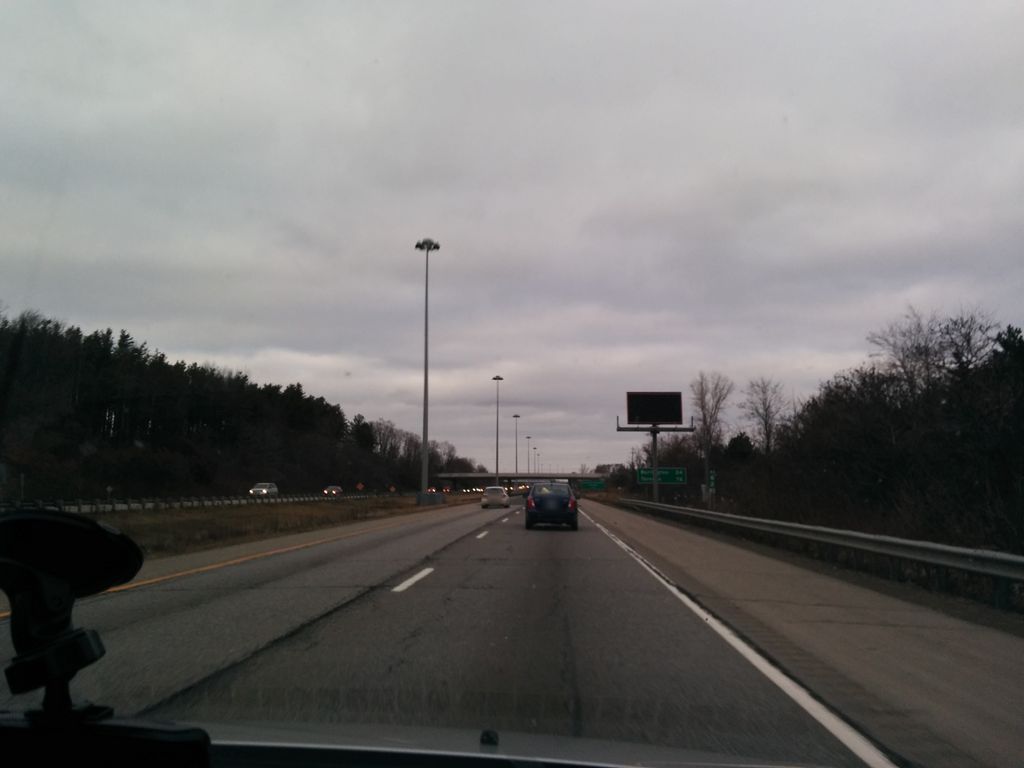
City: hamilton